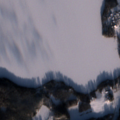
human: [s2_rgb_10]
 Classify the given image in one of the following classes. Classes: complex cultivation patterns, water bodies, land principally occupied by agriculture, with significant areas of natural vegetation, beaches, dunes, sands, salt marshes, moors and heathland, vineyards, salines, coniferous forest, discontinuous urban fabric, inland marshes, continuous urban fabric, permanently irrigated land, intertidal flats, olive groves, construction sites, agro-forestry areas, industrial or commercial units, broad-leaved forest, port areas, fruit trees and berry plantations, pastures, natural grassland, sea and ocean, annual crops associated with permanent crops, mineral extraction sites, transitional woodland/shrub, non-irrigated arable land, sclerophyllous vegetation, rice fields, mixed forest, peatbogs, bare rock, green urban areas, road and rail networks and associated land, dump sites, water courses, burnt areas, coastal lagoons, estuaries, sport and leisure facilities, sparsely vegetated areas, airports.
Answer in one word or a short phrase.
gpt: discontinuous urban fabric, coniferous forest, mixed forest, water bodies